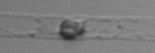
Label: Dactyliosolen_blavyanus